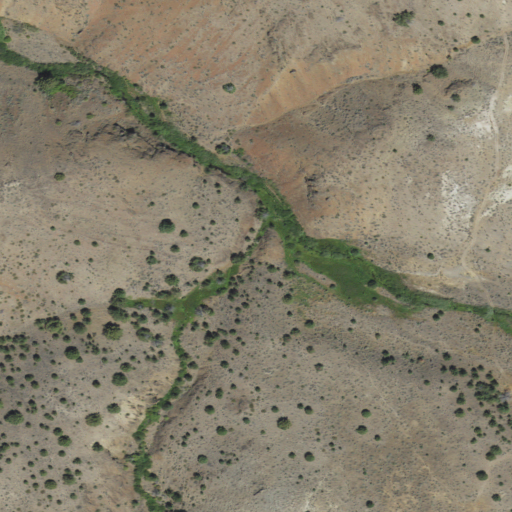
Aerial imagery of valley in Oregon named Conroy Canyon containing shrub and grassland